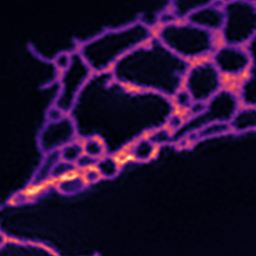
Label: Super-resolution ER image